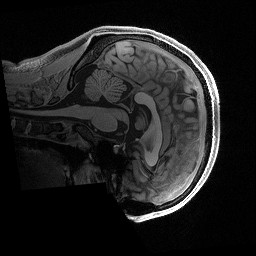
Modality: T1w
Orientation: sagittal
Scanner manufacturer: siemens
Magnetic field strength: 3 T
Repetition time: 2.5 s
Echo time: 0.0029 s